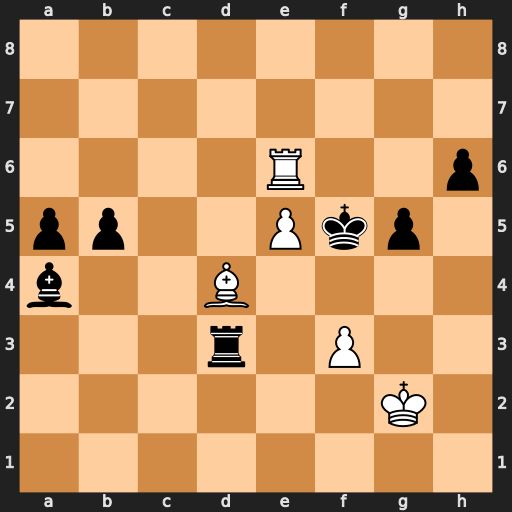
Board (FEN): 8/8/4R2p/pp2Pkp1/b2B4/3r1P2/6K1/8
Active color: w
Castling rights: -
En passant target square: -
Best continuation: Rf6#